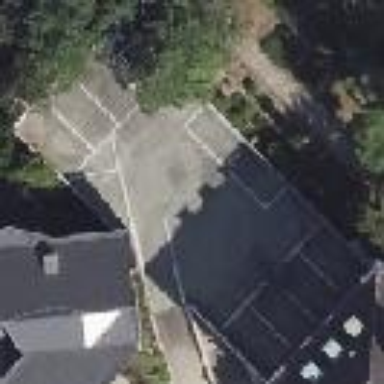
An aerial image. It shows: Group of garages.